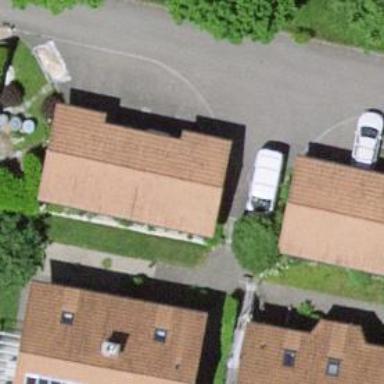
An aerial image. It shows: Garage building.